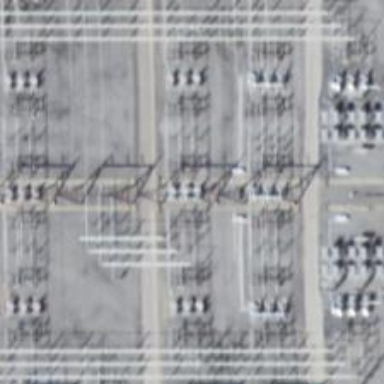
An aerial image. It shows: Switch for power supply.